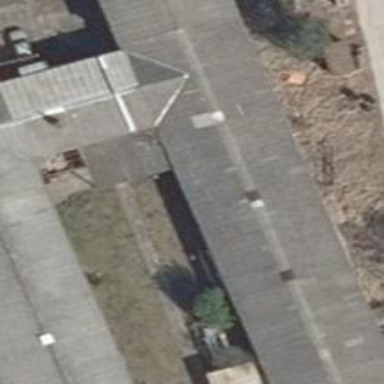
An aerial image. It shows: Commercial building with gabled roof.